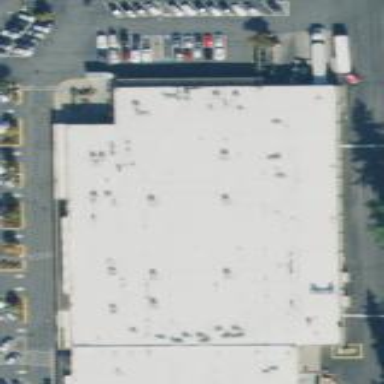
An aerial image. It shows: Retail building.